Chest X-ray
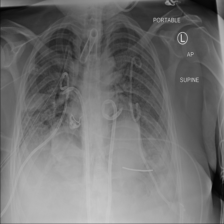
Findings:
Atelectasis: positive
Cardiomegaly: negative
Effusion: positive
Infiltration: negative
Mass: negative
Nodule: negative
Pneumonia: negative
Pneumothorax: positive
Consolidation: negative
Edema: negative
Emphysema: negative
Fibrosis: negative
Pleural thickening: negative
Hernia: negative